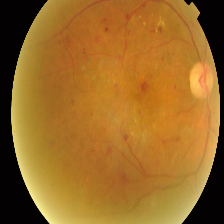
Diabetic retinopathy grade: Proliferative DR